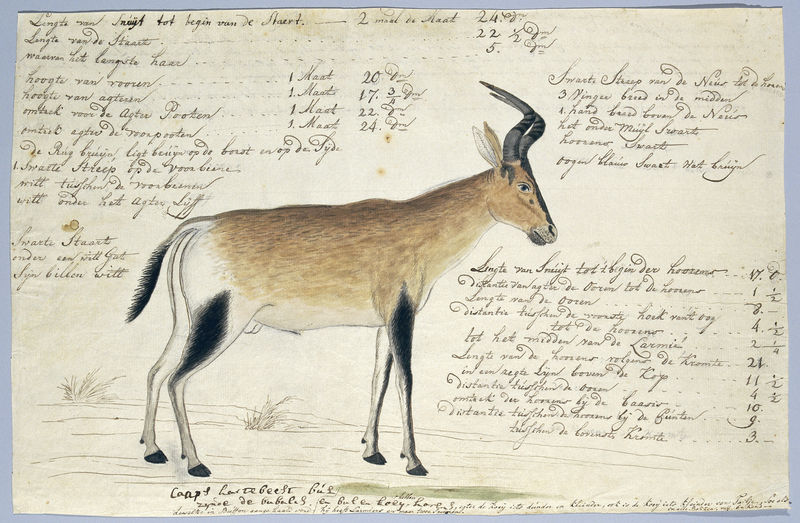
Titel: Hartebeest (Alcelaphus buselaphus)
Künstler: Robert Jacob Gordon
Standort: Amsterdam
Institution: Rijksmuseum
Schlagwörter: braun, mund, ohr, schwarz, skizze, zeichnung, tier, schädel, horn, auge, blatt, ohren, bein, tusche, buch, seite, grasbüschel, kopie, hörner, ziege, gams, beschreibung, notizen, listen, kolloriert